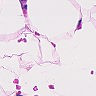
Metastatic tissue present: no